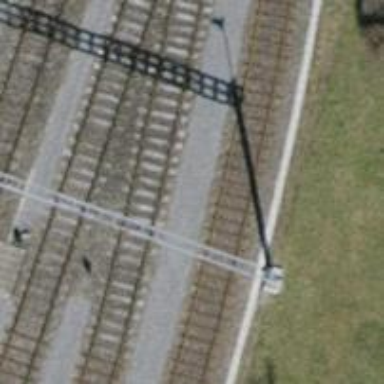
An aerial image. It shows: Rail siding with electrified contact lines for trains.